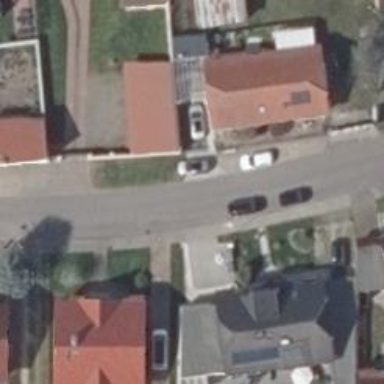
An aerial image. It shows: Residential road with asphalt surface.